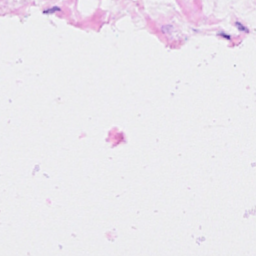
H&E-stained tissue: Breast